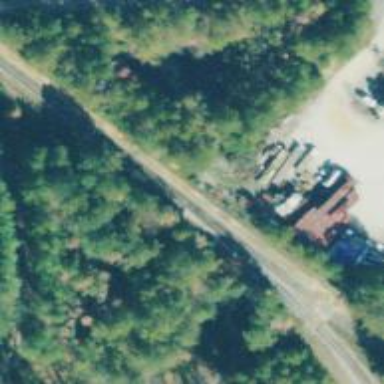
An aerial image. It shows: Railway spur junction.